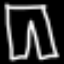
Label: pants